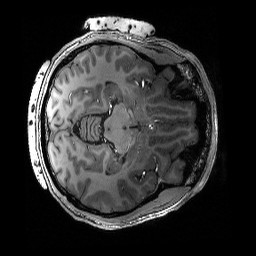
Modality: T1w
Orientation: axial
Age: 30
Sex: male
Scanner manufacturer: siemens
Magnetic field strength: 6.98 T
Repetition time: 3.1 s
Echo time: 0.00242 s